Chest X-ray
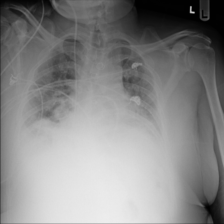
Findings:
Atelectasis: negative
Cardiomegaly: negative
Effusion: negative
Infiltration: negative
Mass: negative
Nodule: negative
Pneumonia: negative
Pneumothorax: negative
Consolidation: negative
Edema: negative
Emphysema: negative
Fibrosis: negative
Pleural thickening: negative
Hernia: negative